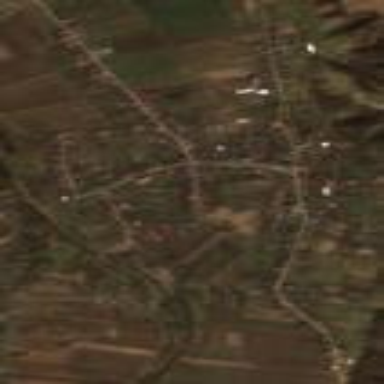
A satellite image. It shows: Residential area in village.